Field crop: maize
Growth stage: 2
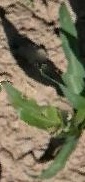
Species: maize